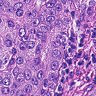
Metastatic tissue present: yes